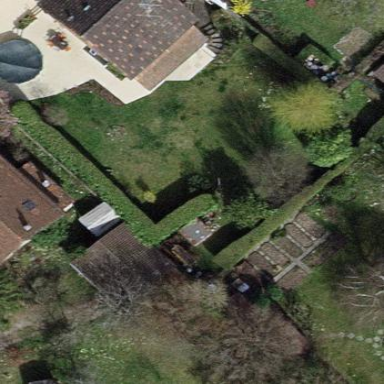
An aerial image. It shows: Garden enclosed by fence.